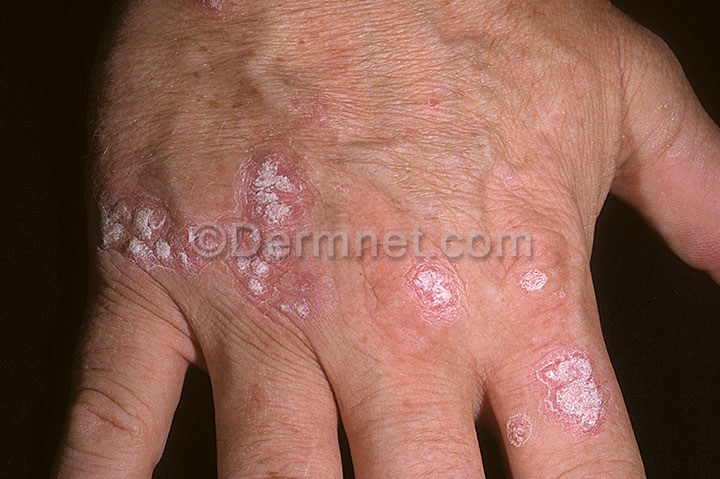
Disease: Psoriasis pictures Lichen Planus and related diseases